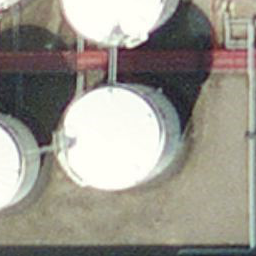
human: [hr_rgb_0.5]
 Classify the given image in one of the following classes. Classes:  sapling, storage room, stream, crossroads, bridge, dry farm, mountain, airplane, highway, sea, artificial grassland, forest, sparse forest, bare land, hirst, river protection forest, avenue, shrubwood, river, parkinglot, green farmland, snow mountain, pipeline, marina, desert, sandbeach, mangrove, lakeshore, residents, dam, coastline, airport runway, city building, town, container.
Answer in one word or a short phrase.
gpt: storage room